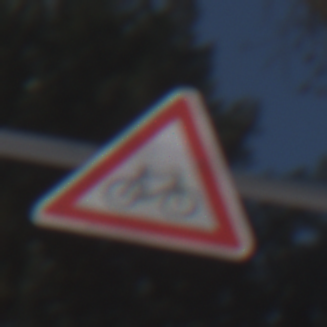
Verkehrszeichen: RadverkehrLinks
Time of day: MorningAfternoon
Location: Outdoor (Special)
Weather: Clear
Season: Winter
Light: Natural